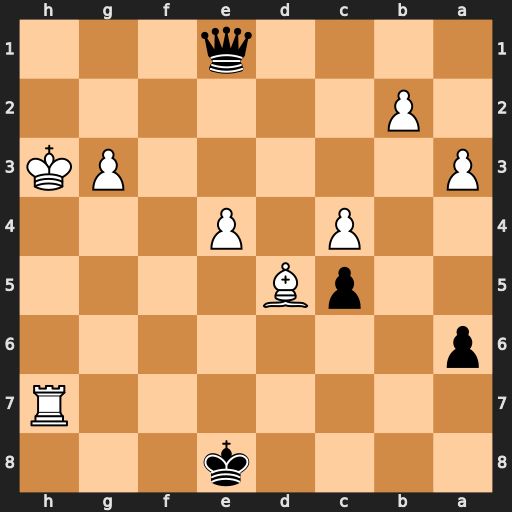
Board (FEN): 4k3/7R/p7/2pB4/2P1P3/P5PK/1P6/4q3
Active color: b
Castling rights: -
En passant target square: -
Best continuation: Qh1+ Kg4 Qxh7